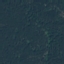
Land use / land cover: Forest